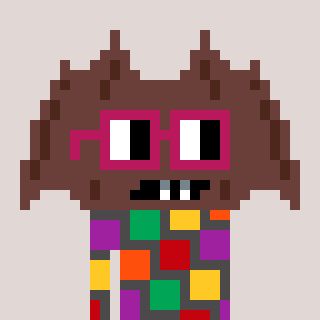
a pixel art character with square dark red glasses, a bat-shaped head and a grayscale-colored body on a warm background